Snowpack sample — Buffalo Mountain, Silverthorne, Colorado, USA (1/25/25, 10:11 AM MST)
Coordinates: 39.6222, -106.1139
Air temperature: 22 °F
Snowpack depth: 110 cm
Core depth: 40 cm
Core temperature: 46.4 °F
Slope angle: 12°, slope face: 102°
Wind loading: high
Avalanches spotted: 0
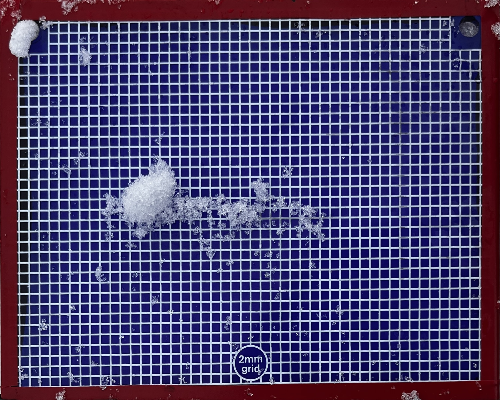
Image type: profile
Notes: No avalanches nearby, collected on the outskirts of a fire break 15 meters from the treeline, on way to Buffalo and Red Mountain